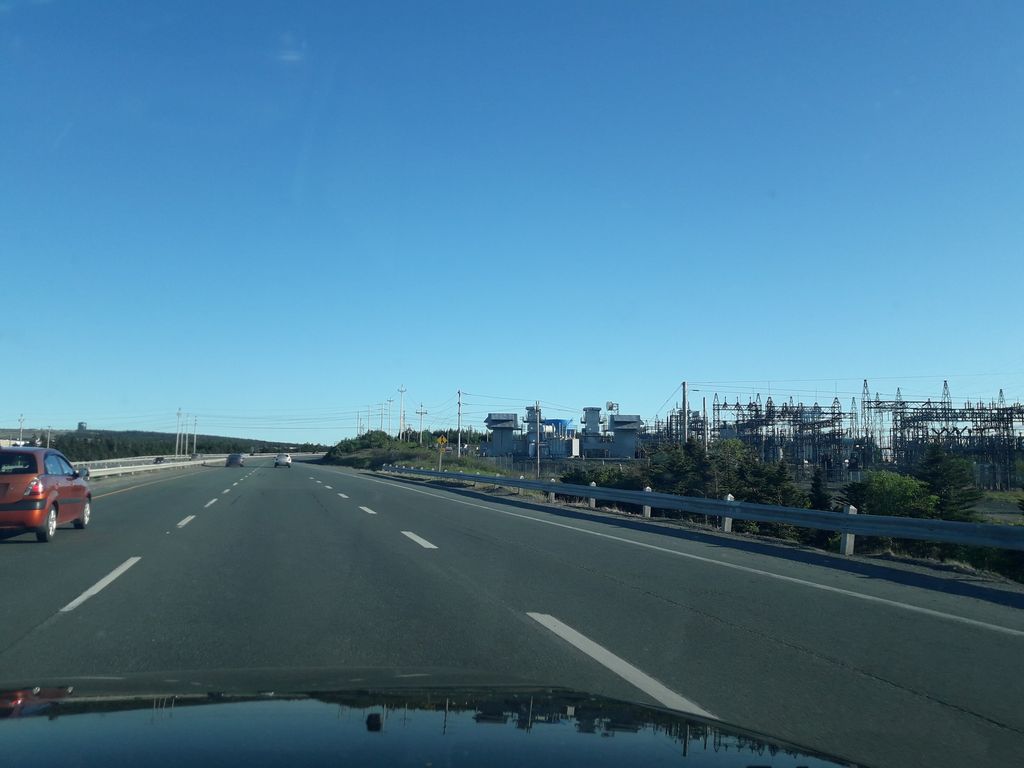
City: st_johns